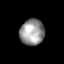
Tissue: lung
Cell type: Epithelial cells
Senescence score: 0.215
Nuclear area (px): 624
Mean DAPI intensity: 149.796